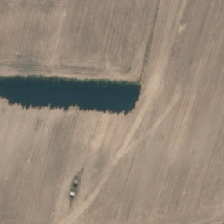
Land cover: shortrotation_cropland